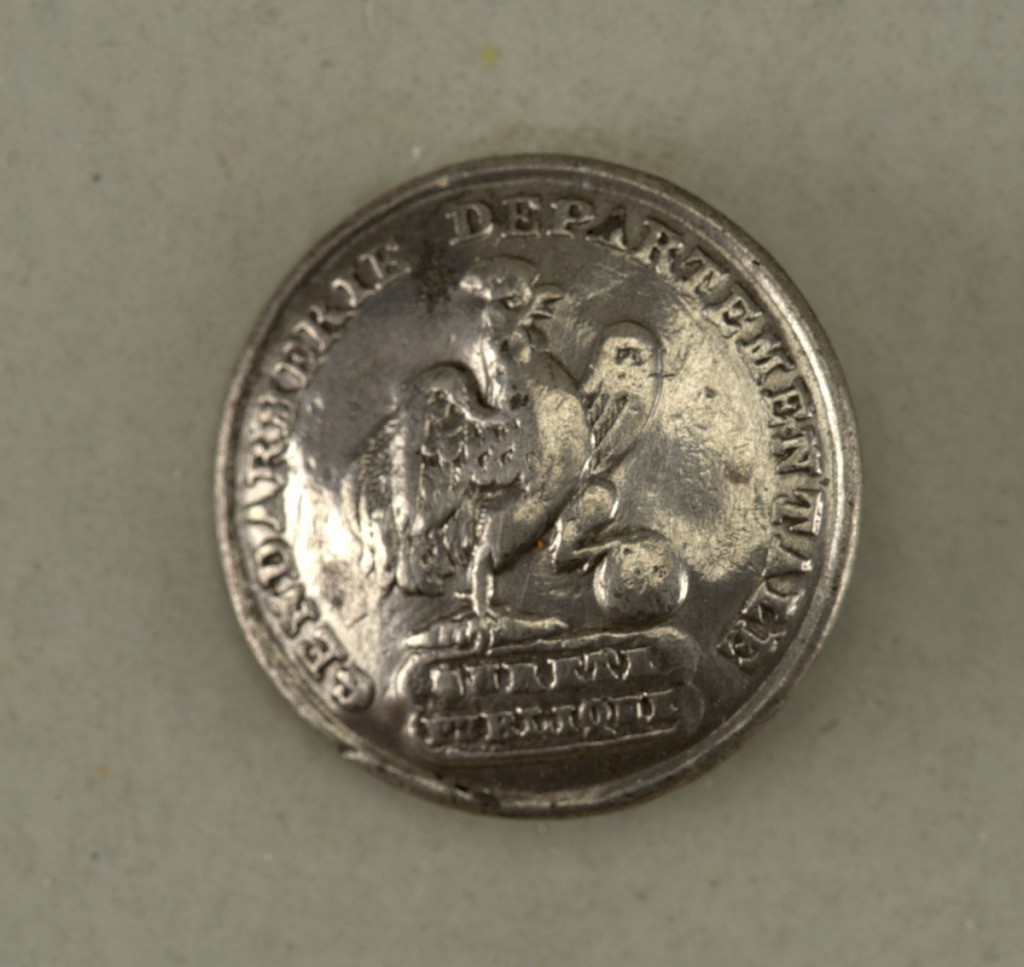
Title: Button
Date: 1830–53
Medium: Pewter
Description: Circular button, slightly convex, with cock having left claw on ball, right claw on a rectangle with the words Surete Public; surrounded by "Gendermerie Departmentale" Gendarmrie 1830-1853

On card i